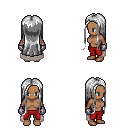
a pixel art fantasy rpg character, female body template, human, dark skin, gray cape, red pants, white extra-long hairstyle, metal gloves, four views (front, back, left, right), 2x2 character sprite sheet, small pixel art, hard edges, no anti-aliasing